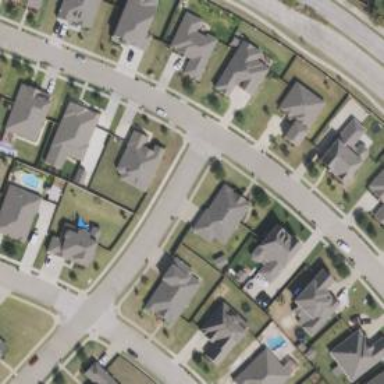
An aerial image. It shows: Residential road.